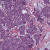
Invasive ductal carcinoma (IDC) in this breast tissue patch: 1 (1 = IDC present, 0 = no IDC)